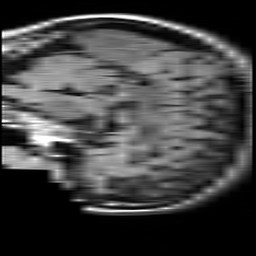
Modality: FLAIR
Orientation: sagittal
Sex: female
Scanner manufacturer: philips
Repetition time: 11 s
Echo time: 0.125 s